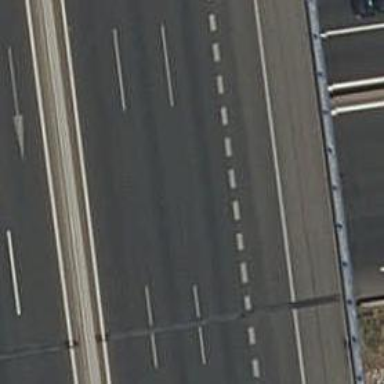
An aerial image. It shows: Motorway bridge with asphalt surface.